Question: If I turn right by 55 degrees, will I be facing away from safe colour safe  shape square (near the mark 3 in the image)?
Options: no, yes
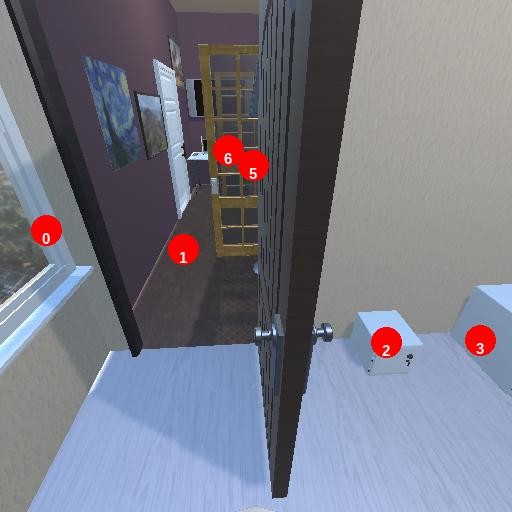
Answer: no